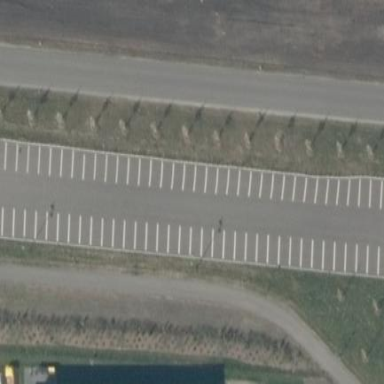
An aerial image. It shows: Parking area with surface.